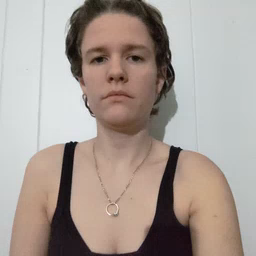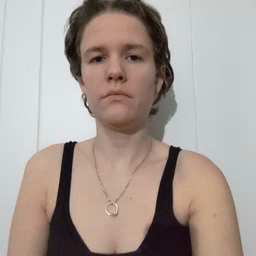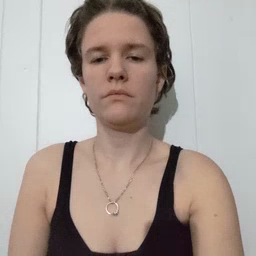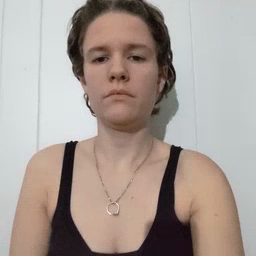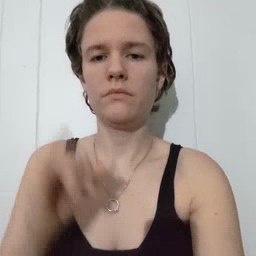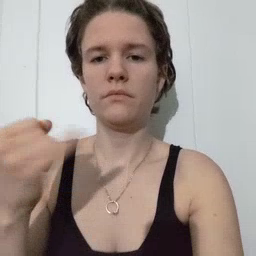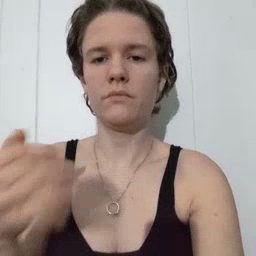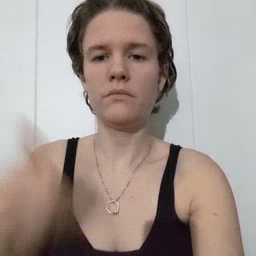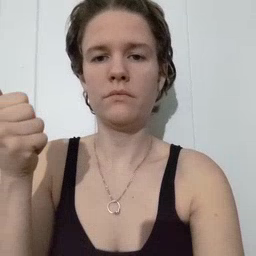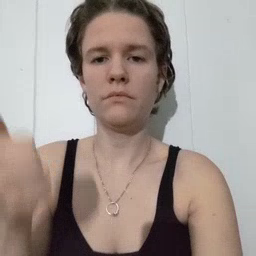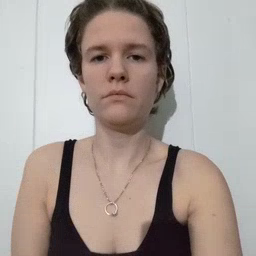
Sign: jeans